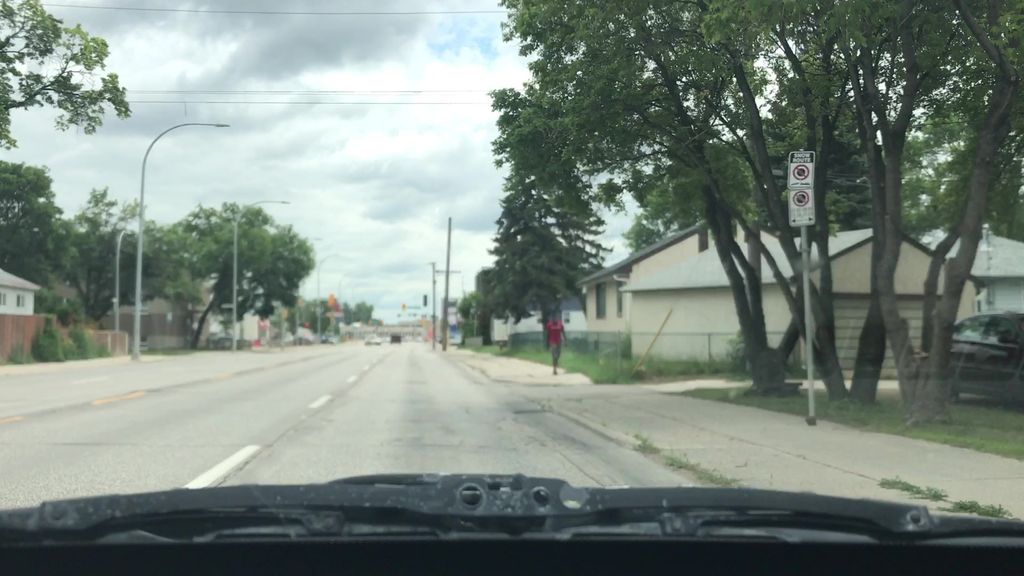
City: winnipeg